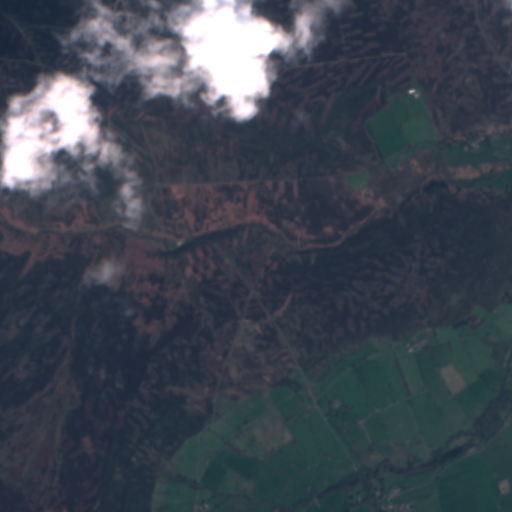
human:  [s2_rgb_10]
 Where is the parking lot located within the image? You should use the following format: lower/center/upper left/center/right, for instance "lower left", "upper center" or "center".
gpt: The parking lot is located in the center of the image.
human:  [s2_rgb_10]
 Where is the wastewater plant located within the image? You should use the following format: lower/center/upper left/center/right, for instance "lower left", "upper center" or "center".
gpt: The wastewater plant is located in the lower right of the image.
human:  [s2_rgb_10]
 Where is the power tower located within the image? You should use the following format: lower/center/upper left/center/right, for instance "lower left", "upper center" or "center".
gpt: There is no power tower in the image.